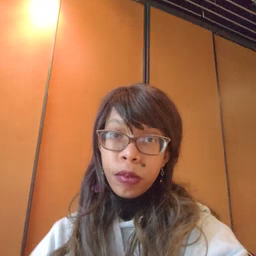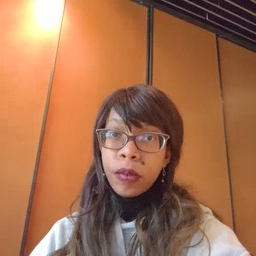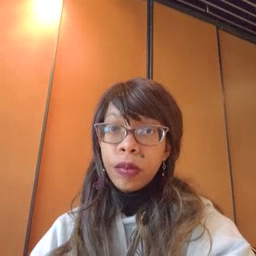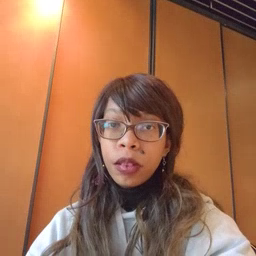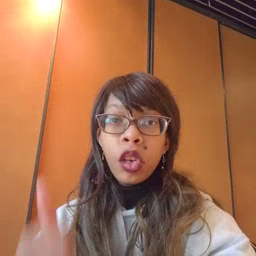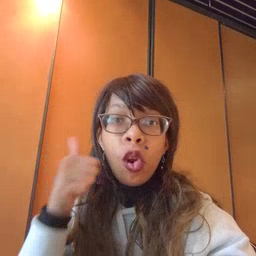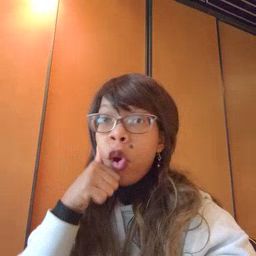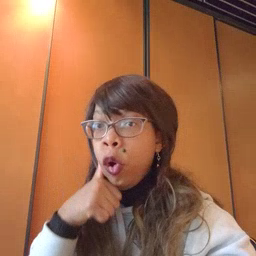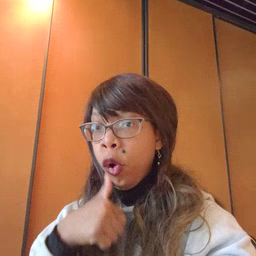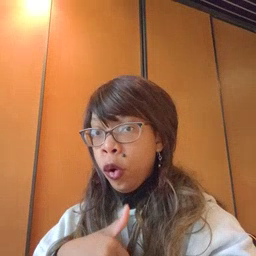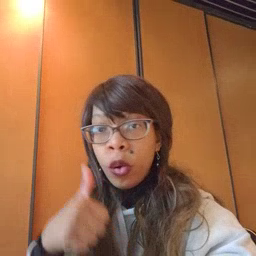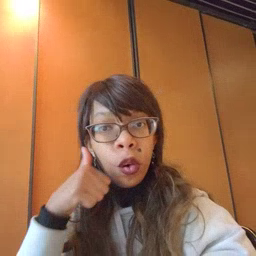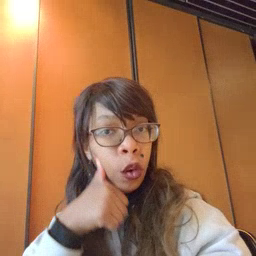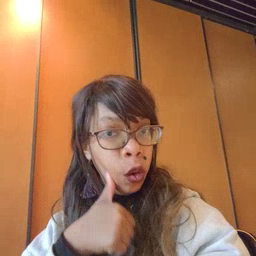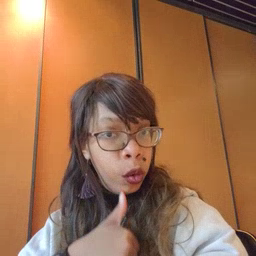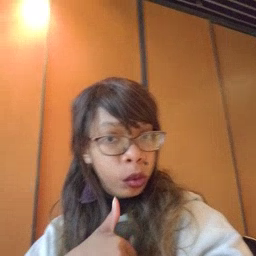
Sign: girl